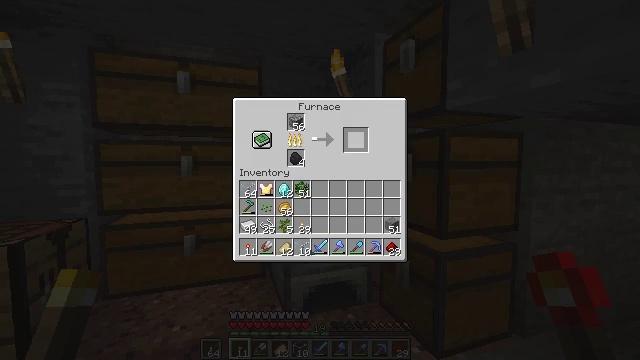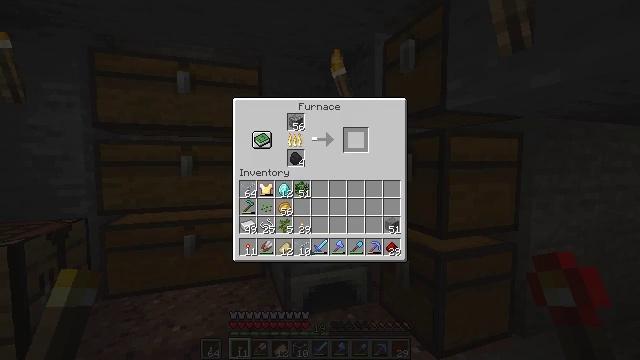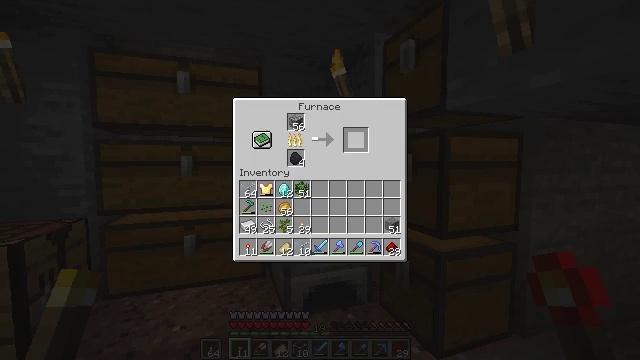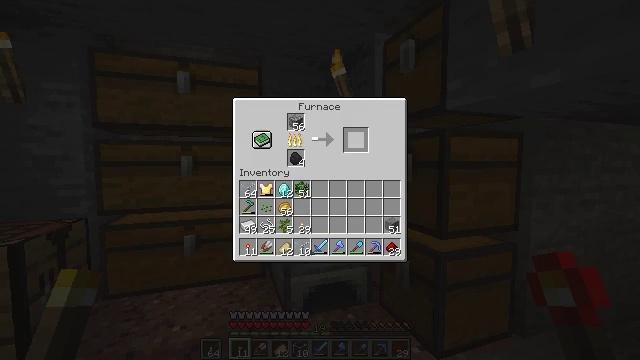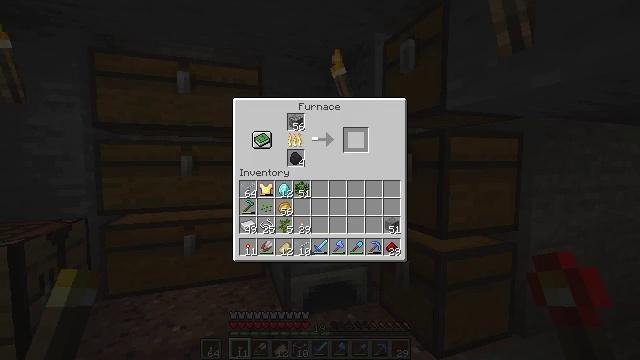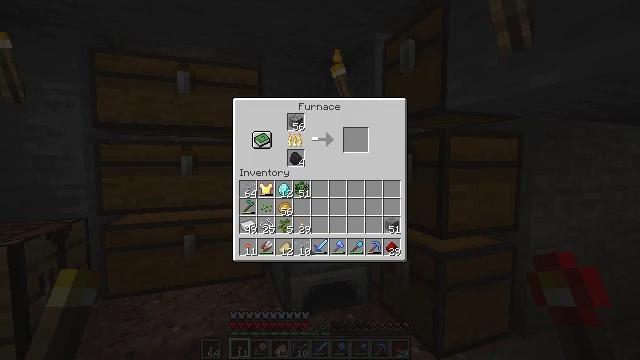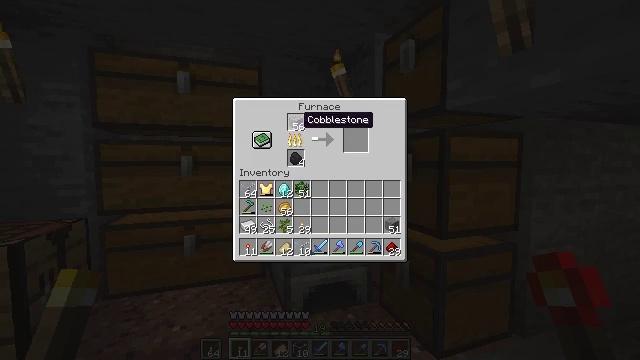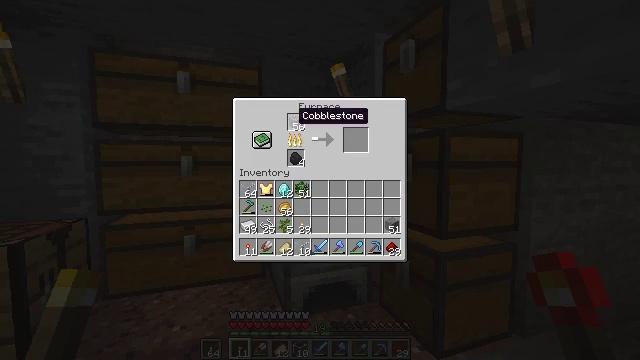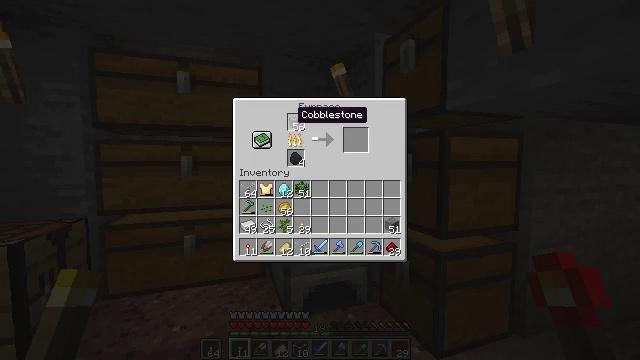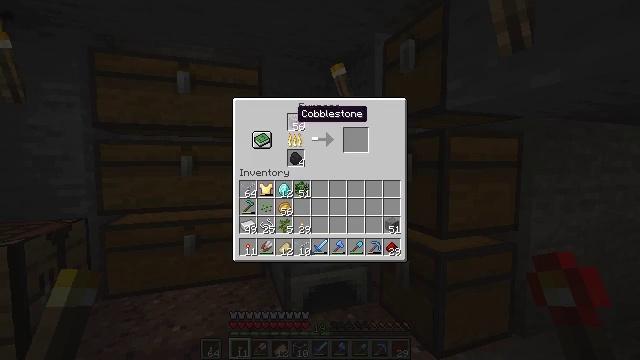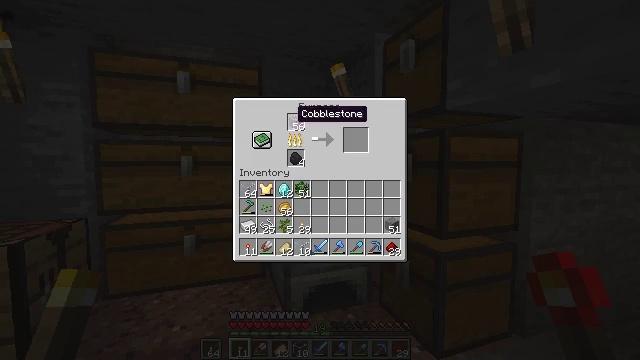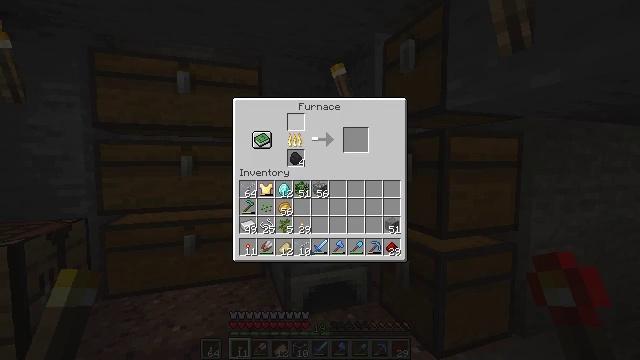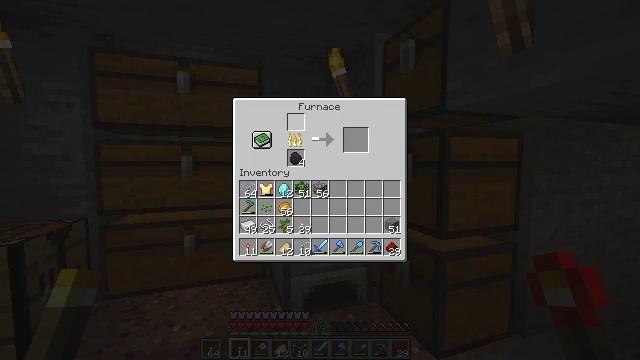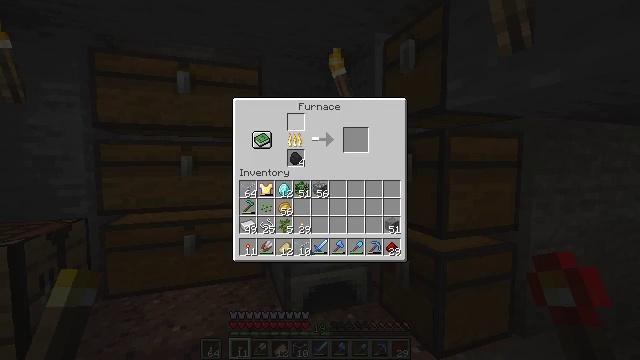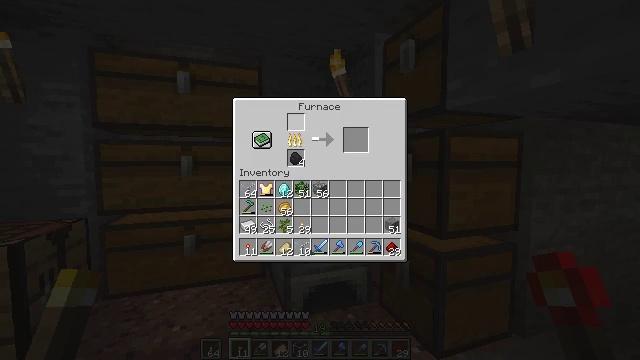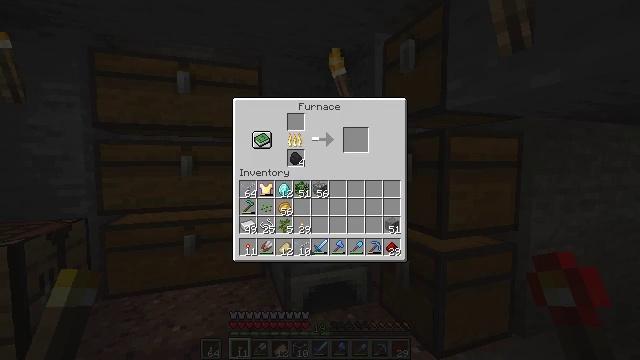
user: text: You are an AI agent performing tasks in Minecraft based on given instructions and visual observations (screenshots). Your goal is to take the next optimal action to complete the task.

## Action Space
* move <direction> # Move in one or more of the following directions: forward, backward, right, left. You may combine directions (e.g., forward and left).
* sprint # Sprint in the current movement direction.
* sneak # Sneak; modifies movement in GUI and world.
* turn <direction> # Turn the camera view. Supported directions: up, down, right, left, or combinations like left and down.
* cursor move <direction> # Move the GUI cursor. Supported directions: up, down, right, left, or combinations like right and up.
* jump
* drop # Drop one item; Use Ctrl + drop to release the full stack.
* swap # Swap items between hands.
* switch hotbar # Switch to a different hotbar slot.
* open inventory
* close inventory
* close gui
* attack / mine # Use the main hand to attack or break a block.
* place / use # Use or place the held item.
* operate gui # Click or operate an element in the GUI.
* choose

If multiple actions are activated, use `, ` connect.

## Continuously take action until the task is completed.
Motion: motion action
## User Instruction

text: Use the crafting table interface to craft a repeater.
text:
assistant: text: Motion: sneak, open gui
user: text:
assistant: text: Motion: sneak
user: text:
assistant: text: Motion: sneak
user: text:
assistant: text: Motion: sneak
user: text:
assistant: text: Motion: sneak, cursor move left
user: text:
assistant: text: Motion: sneak, cursor move left and up
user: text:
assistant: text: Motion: sneak
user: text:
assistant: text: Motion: sneak
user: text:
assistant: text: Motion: sneak
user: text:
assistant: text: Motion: sneak
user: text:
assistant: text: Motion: sneak, operate gui
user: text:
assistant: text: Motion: sneak, operate gui
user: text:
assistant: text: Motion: sneak, operate gui
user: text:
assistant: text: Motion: sneak
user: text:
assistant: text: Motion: sneak, cursor move down
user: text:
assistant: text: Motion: sneak, cursor move down
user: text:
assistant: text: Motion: sneak, cursor move down
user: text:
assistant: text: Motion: sneak
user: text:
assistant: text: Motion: sneak
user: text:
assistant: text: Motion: sneak, operate gui
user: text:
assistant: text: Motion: sneak, operate gui
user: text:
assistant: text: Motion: sneak
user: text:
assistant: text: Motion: sneak
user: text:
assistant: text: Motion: sneak
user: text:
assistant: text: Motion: sneak
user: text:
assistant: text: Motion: sneak
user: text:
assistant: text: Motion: sneak
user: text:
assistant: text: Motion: sneak, cursor move left
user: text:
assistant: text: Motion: sneak, cursor move left
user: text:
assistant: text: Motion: sneak